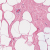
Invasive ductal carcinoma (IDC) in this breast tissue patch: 0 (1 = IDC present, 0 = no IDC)